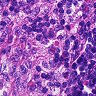
Metastatic tissue present: no